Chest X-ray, PA view. Patient: 56 years old, sex M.
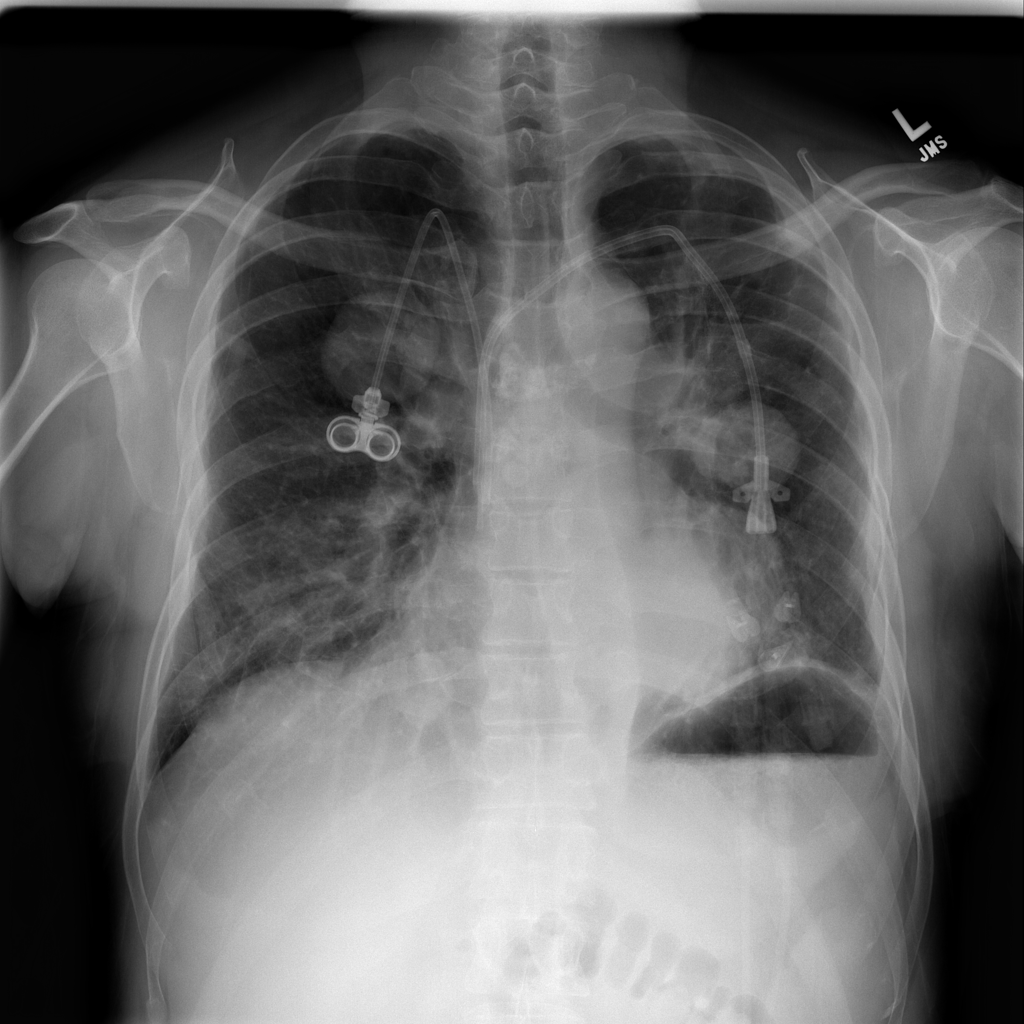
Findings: No Finding